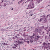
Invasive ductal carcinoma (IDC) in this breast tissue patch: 1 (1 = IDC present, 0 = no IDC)